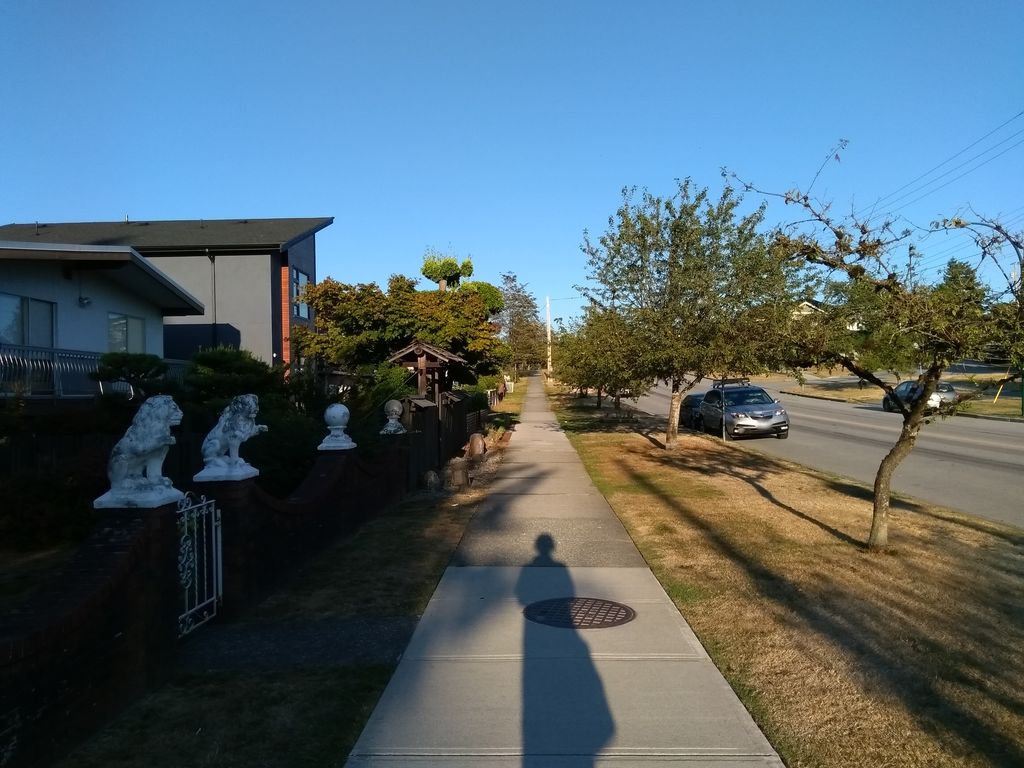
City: vancouver